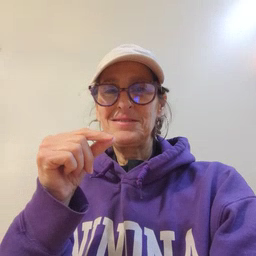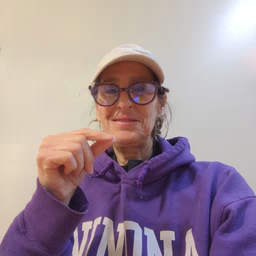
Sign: green